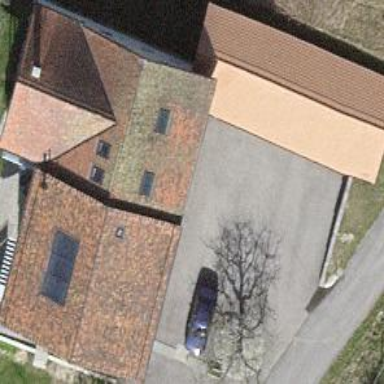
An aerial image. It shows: Simple and straightforward house.